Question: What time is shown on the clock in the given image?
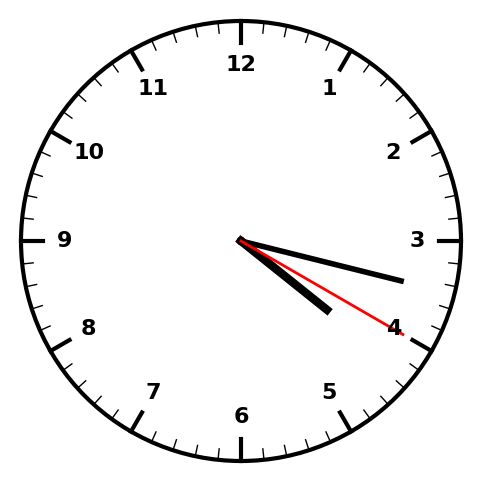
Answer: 04:17:20